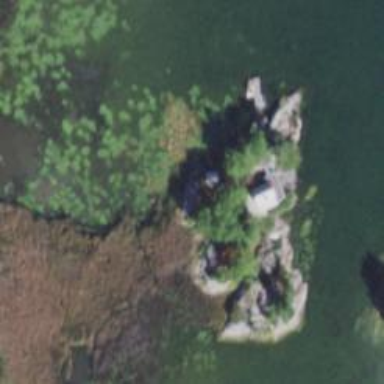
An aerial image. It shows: Islet.